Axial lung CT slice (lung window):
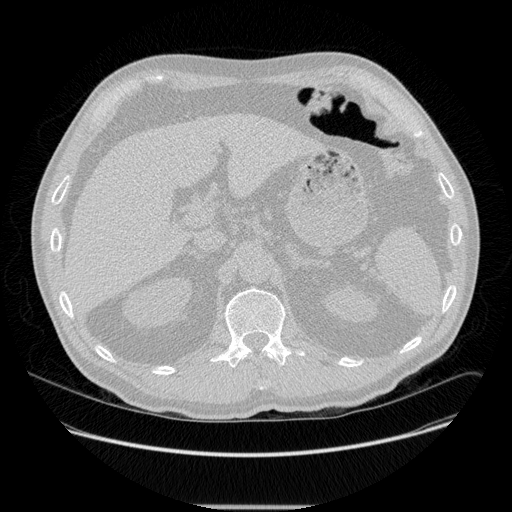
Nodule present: no